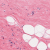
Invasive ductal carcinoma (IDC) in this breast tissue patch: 0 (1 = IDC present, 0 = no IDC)